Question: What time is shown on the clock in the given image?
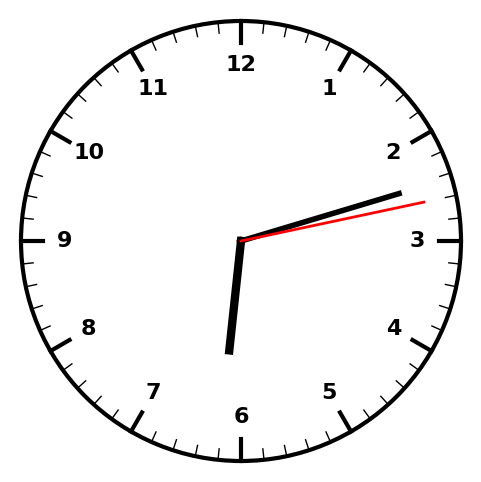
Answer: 06:12:13